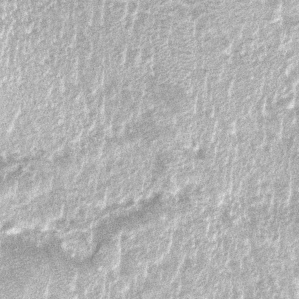
Label: frost